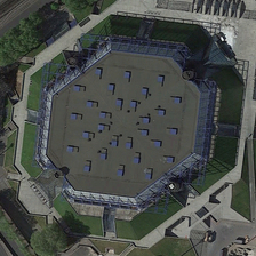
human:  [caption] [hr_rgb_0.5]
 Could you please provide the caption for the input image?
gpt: There is an eight-story building in the middle of the camp.

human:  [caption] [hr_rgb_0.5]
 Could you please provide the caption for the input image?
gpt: There is an eight-story building in the middle of the field.

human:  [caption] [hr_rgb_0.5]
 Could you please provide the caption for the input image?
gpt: There is an eight-sided building in the center of the site.

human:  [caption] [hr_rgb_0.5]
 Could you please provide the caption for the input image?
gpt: There is an eight-sided building in the middle of the courtyard.

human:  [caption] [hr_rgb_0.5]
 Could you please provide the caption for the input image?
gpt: There is an eight-sided building in the middle of the field.